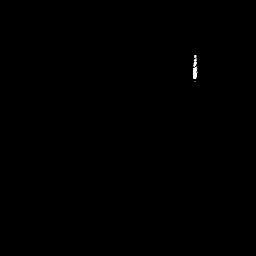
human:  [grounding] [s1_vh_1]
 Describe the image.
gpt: In the satellite image, there is  <ref>1 small ship </ref> <box>[[73, 18, 78, 32, 0]]</box> located at top right.